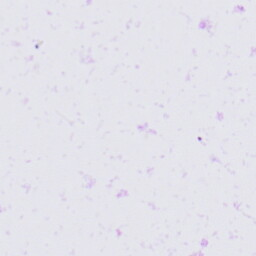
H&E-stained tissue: Skin